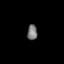
Tissue: lung
Cell type: Epithelial cells
Senescence score: 0.2147
Nuclear area (px): 150
Mean DAPI intensity: 119.513